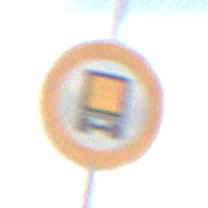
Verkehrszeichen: VerbotKennzeichnungspflichtigeKraftfahrzeugeGefaehrlicheGueter
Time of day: Midday
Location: Outdoor (Nature)
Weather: PartlyCloudy
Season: NotSpecified
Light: Natural